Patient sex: M
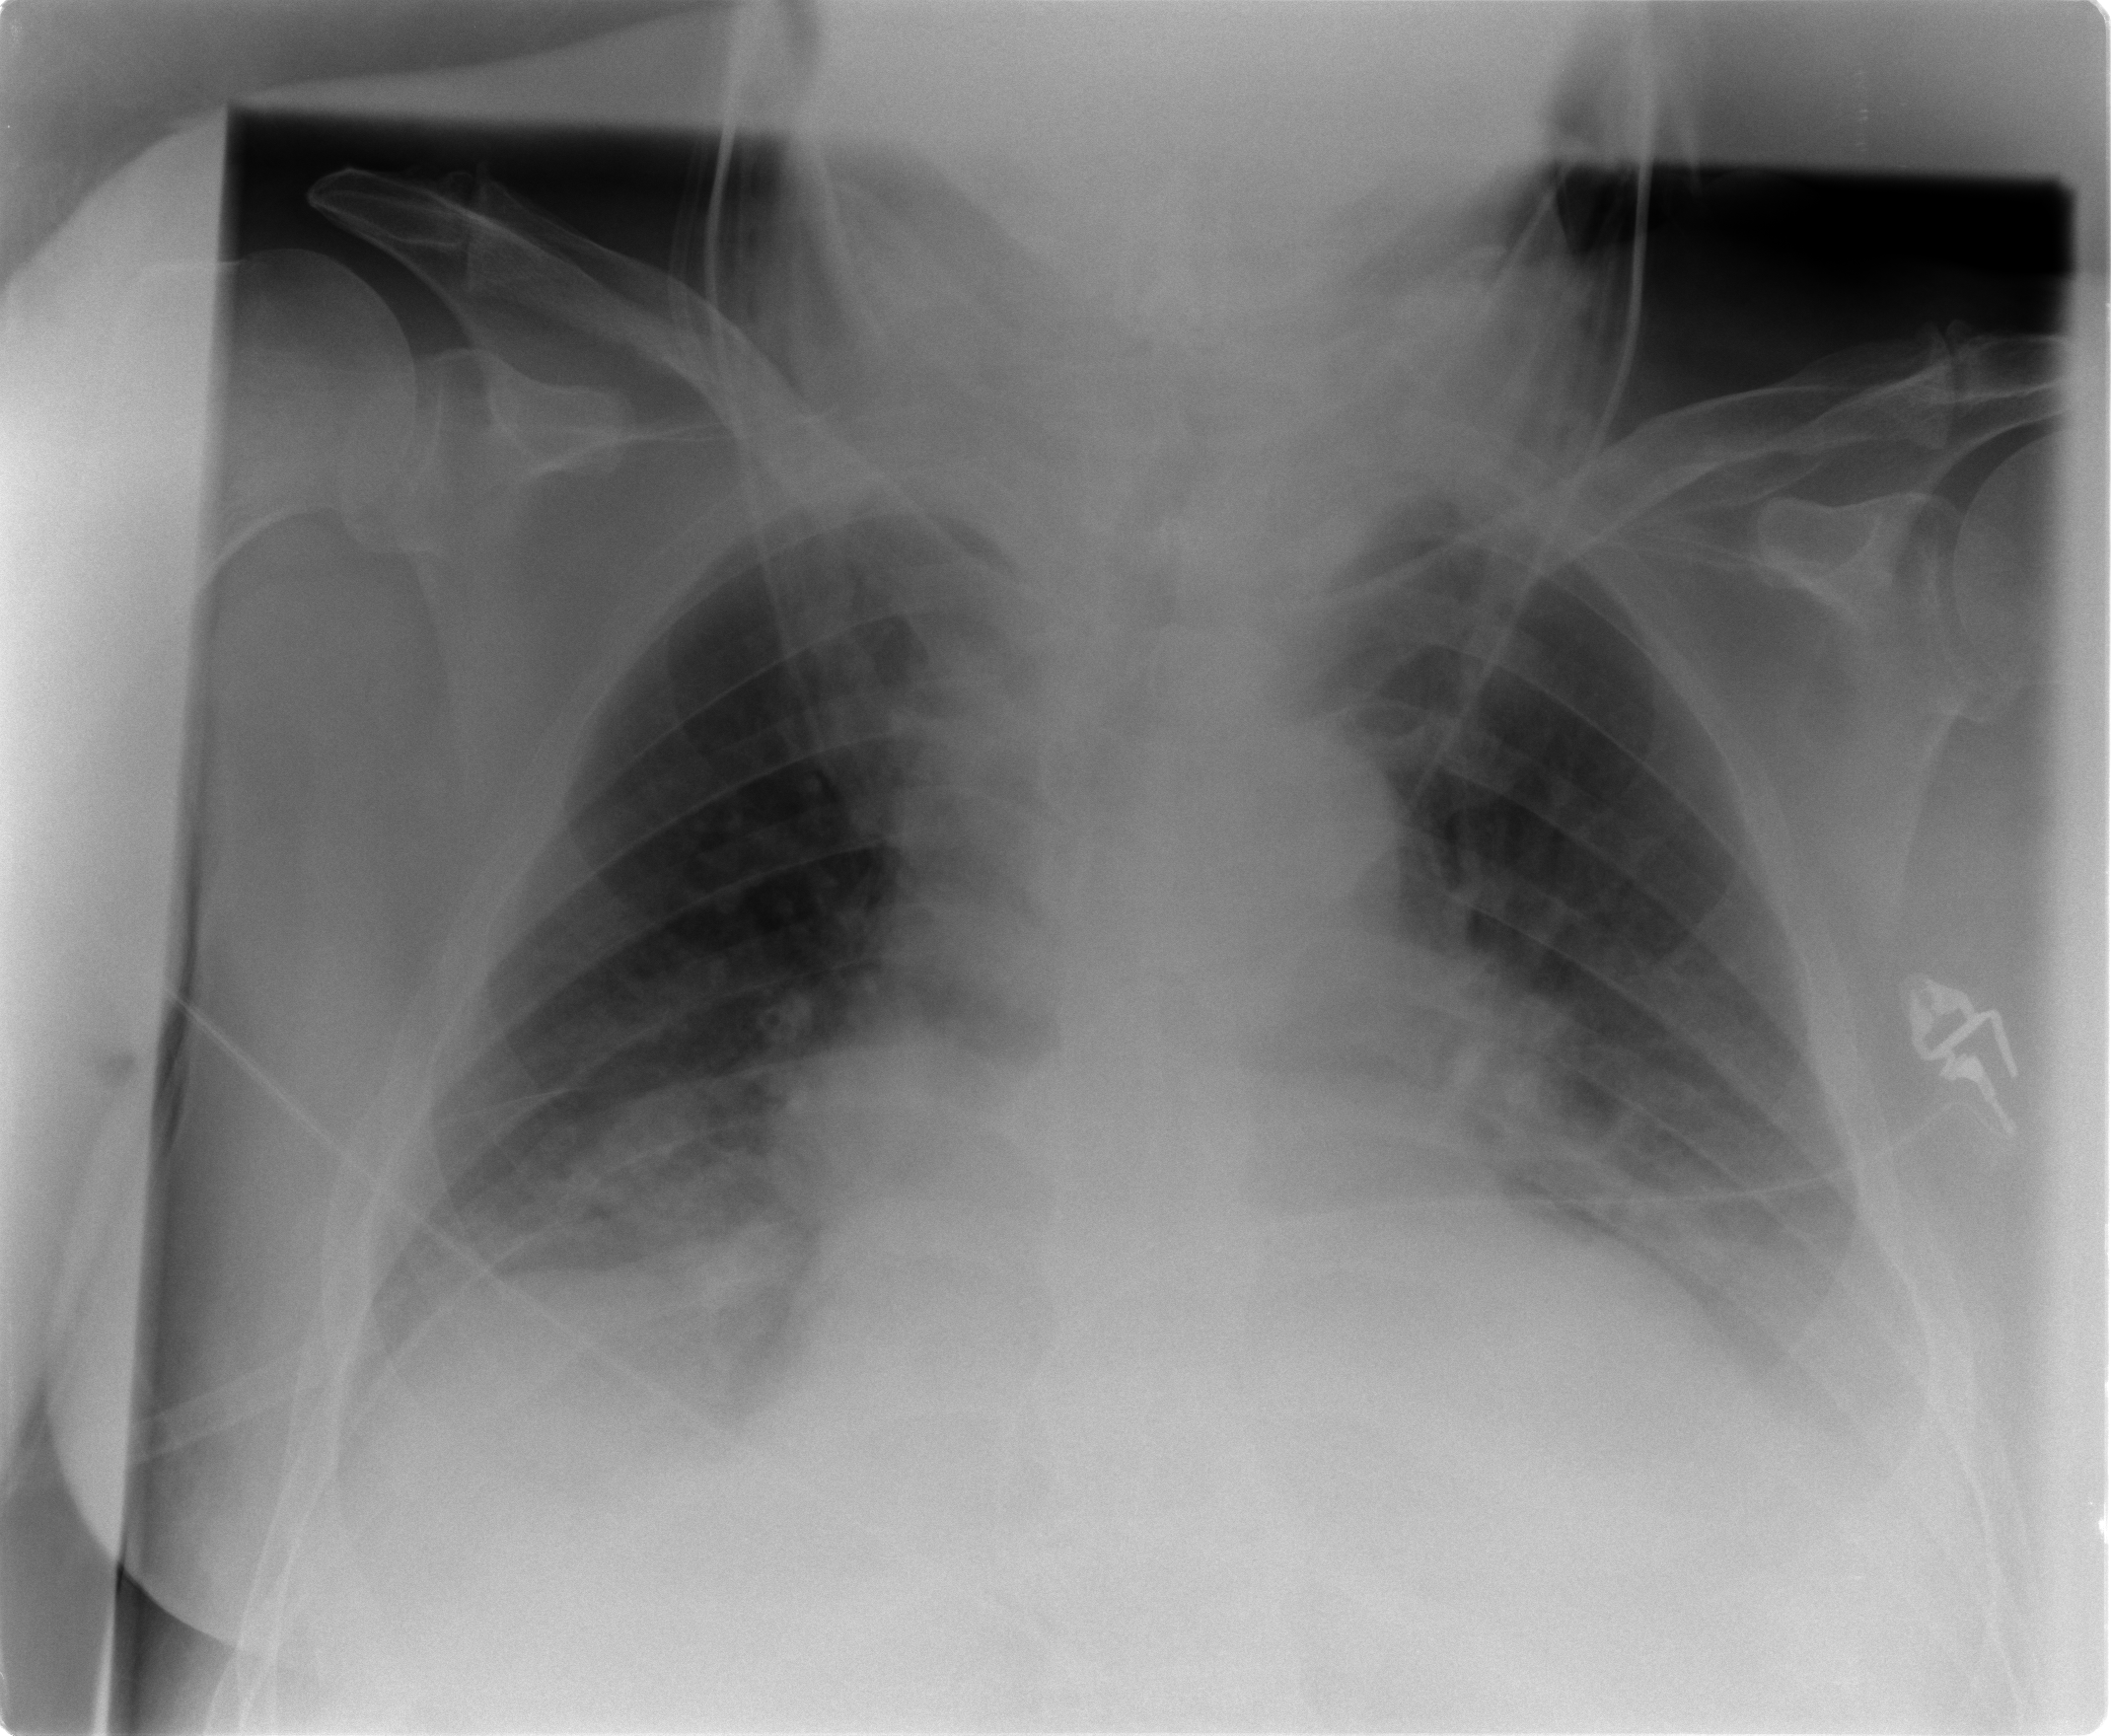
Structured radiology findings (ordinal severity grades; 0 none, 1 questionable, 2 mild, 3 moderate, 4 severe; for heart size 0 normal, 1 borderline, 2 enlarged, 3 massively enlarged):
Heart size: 2
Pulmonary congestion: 1
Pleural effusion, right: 1
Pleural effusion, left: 1
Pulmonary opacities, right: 1
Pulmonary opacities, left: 1
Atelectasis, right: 2
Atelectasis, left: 2